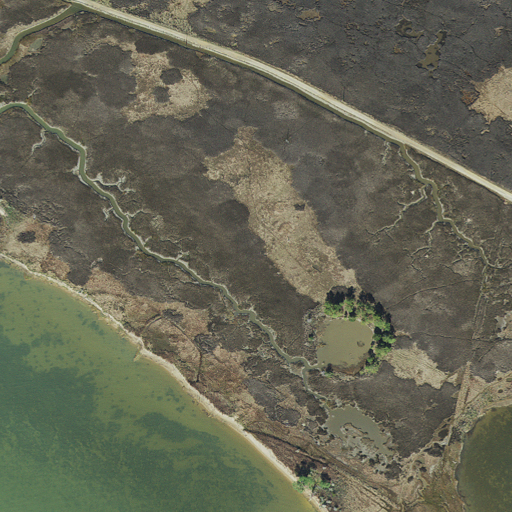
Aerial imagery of bar in Maryland named Amos Bar containing herbaceous wetlands, open water, low intensity development, high intensity development, medium intensity development, and barren land